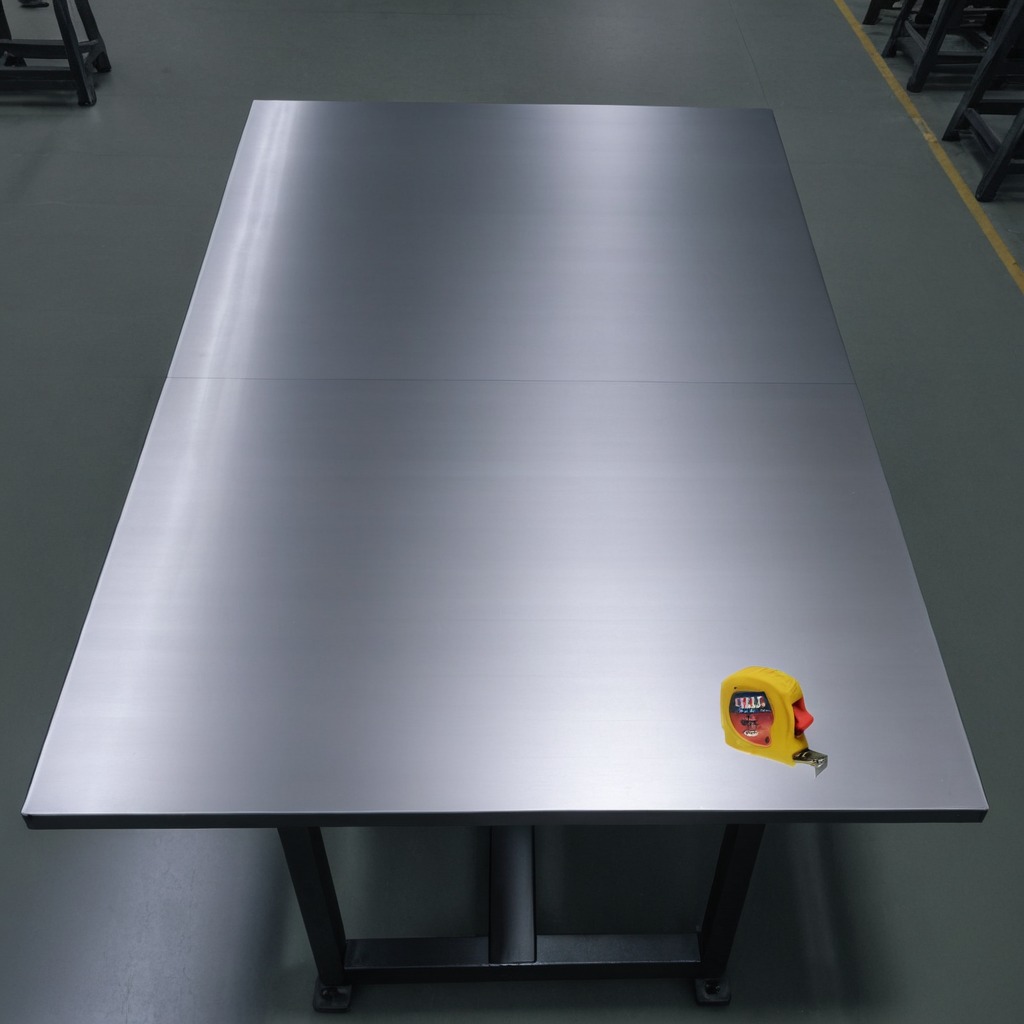
A measuring tape is lying on the tabletop.